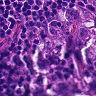
Metastatic tissue present: yes